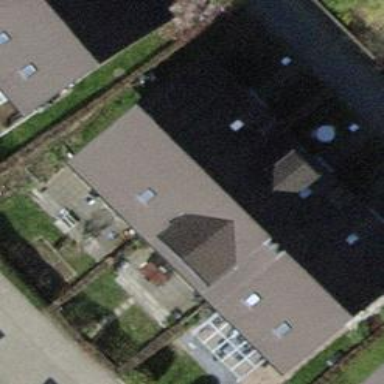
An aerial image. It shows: Terrace building.